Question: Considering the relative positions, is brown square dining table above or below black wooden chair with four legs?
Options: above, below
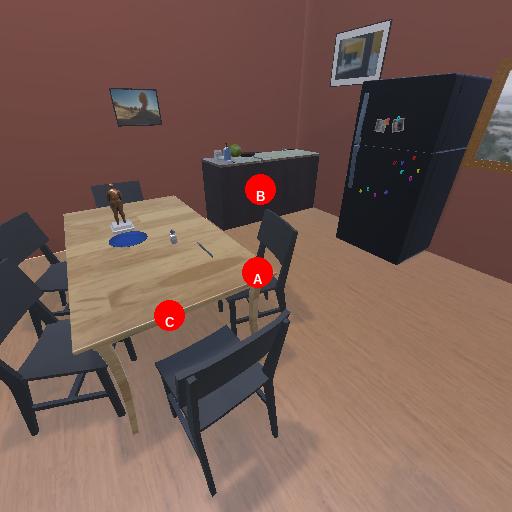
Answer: above